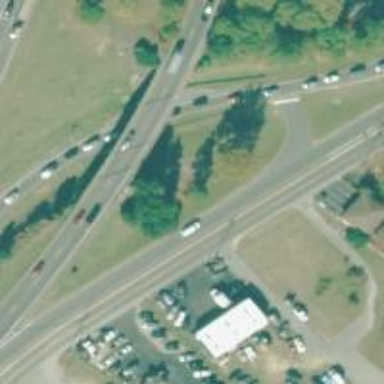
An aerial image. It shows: Trunk link highway.